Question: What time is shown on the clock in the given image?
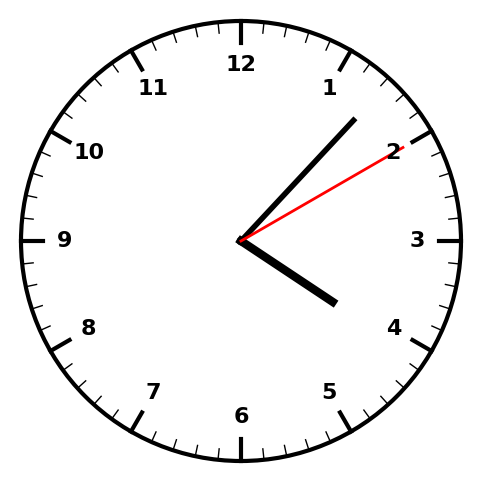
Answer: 04:07:10